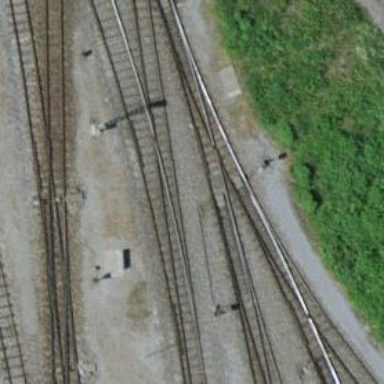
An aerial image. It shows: Railway switch.